Question: I have data which shows me duplicates between two lists. I'm trying to delete the cells which have duplication to only show me the ones that don't match. Therefore, I can't delete rows but can only delete cells to achieve what I'm trying. I tried the Find Duplication built in funcition but it's not working.
This is what my sheet looks like:
I've found this code <URL>:
'''
Sub RowDelete()
Application.ScreenUpdating = False
Dim myRow As Integer
Dim myCol As Integer
Dim Counter As Integer
Counter = 0
myCol = 1
rBegin = 1
rEnd = 100
For myRow = rEnd To rBegin Step -1
Application.StatusBar = Counter & " rows deleted."
If Cells(myRow, myCol).Interior.ColorIndex = xlNone Then
Cells(myRow, myCol).EntireRow.Delete
Counter = Counter + 1
End If
Next myRow
Application.StatusBar = False
Application.ScreenUpdating = True
x = MsgBox(Counter & " rows deleted.", vbOKOnly, "Rows Deleted")
End Sub
'''
I need help altering it to delete only cells and not Rows which have this format:
'''
With formatCols.FormatConditions(1).Font
.Color = -<PHONE>
.TintAndShade = 0
End With
With formatCols.FormatConditions(1).Interior
.PatternColorIndex = xlAutomatic
.Color = <PHONE>
.TintAndShade = 0
End With
'''
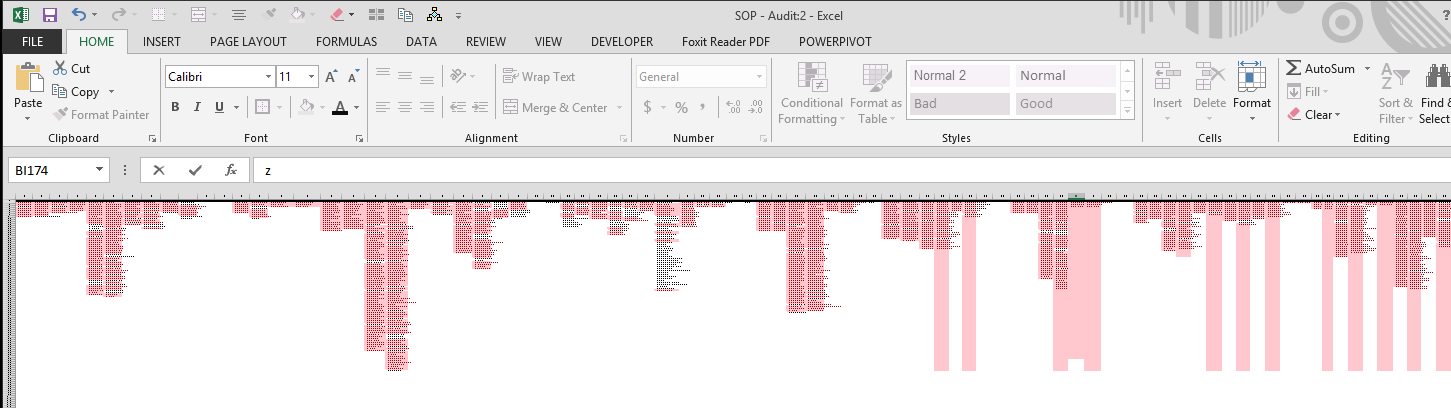
Answer: The following sub will delete any cells in the 'dupeColumn' if they have '.Interior.Color = <PHONE>'. If you also need to check the font, you can modify the condition that must be met before the cell is deleted.
Note that when you are using a loop to delete cells or rows from a range, you need to start at the bottom and work your way up to prevent the need to figure out where you are after a deletion.
You can use this for as many columns you want. Set the upper range of the 'For' loop in the 'DeleteDupesForAllColumns' to the last column you want to process.
'''
Sub DeleteDupesForAllColumns()
Dim dupeColumn As Long
Application.ScreenUpdating = False
For dupeColumn = 1 To 5
Call DeleteDupesBasedOnColor(dupeColumn)
Next dupeColumn
Application.ScreenUpdating = True
End Sub
Sub DeleteDupesBasedOnColor(dupeColumn As Long)
Dim ws As Worksheet
Dim cell As Range
Dim firstRow As Long
Dim lastRow As Long
Dim i As Long
Set ws = ThisWorkbook.Sheets("Sheet3")
firstRow = 1
lastRow = ws.Cells(ws.Rows.Count, dupeColumn).End(xlUp).Row
For i = lastRow To firstRow Step -1
Set cell = ws.Cells(i, dupeColumn)
If cell.Interior.Color = <PHONE> Then
cell.Delete shift:=xlUp
End If
Next i
End Sub
'''
Make sure you set the variables to the objects you want to work with. (e.g. set the ws to the sheet that has the duplicate column, and set dupeColumn to the correct column)
It is very difficult to detect the color in a cell that is based on conditional formatting. If that is how the colors in your cells are set, you can use the following sub to set the duplicate cells' interior color to something you can then detect using the code above. Run this first and then run 'DeleteDupesForAllColumns()'.
'''
Sub ColorDupeCells()
Dim ws As Worksheet
Dim cell As Range
Dim dupeRange As Range
Dim dupeColor As Long
Set ws = ThisWorkbook.Sheets("Sheet3")
Set dupeRange = ws.Range("A2:K100")
dupeRange.Interior.ColorIndex = xlNone
dupeColor = <PHONE>
Application.ScreenUpdating = False
For Each cell In dupeRange
If Application.WorksheetFunction.CountIf(dupeRange, cell) > 1 Then
cell.Interior.Color = dupeColor
End If
Next
Application.ScreenUpdating = True
End Sub
'''
You may also be interested in <URL>.